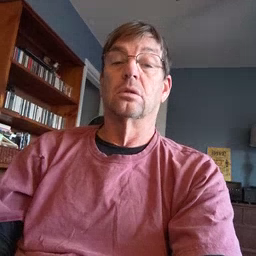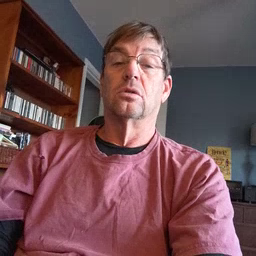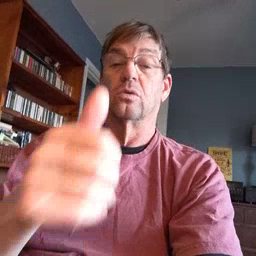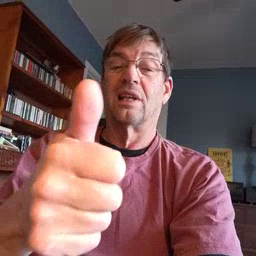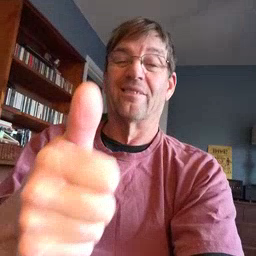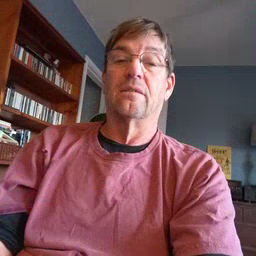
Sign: yourself